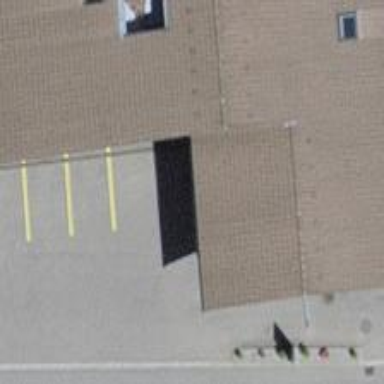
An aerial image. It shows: View of roof of building.